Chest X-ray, AP view. Patient: 68 years old, sex M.
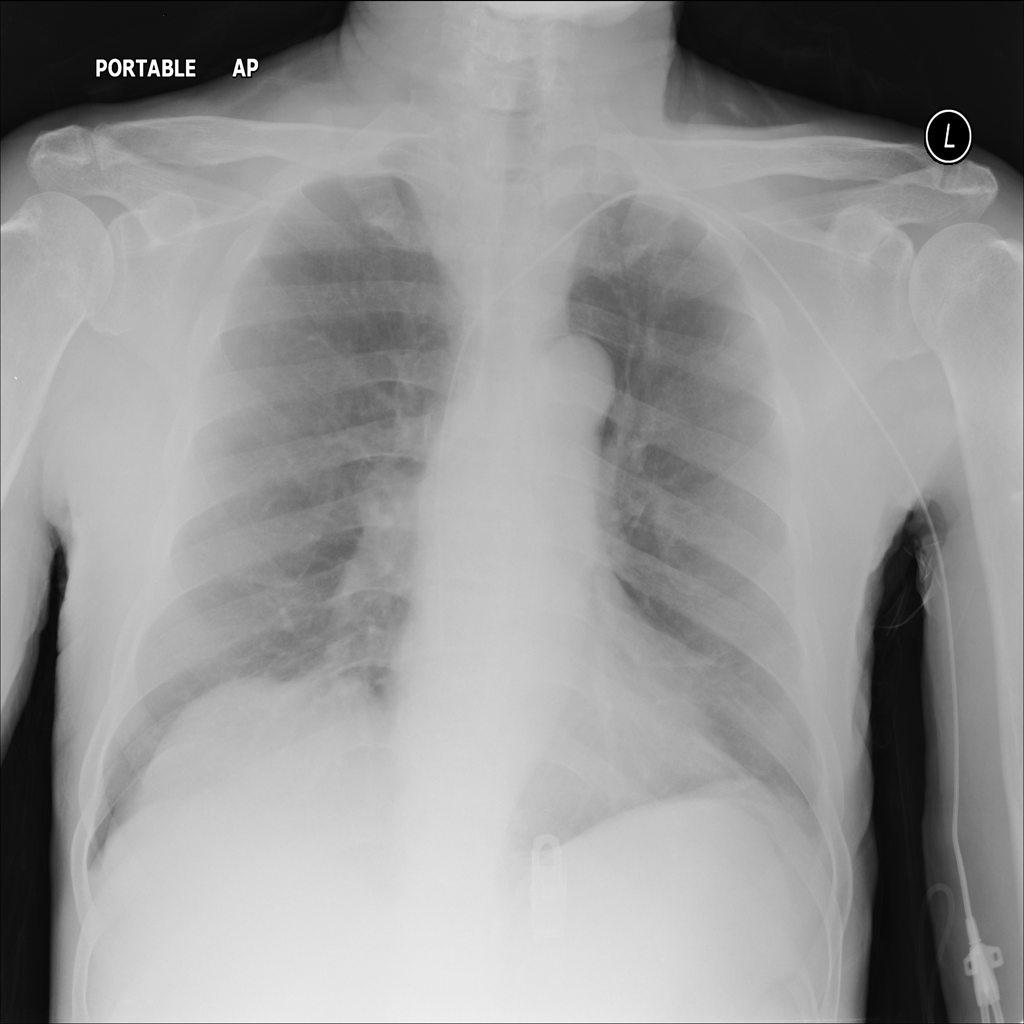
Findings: No Finding